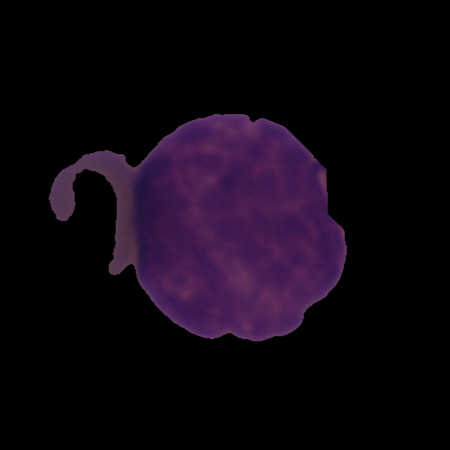
Label: cancer